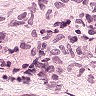
Metastatic tissue present: no